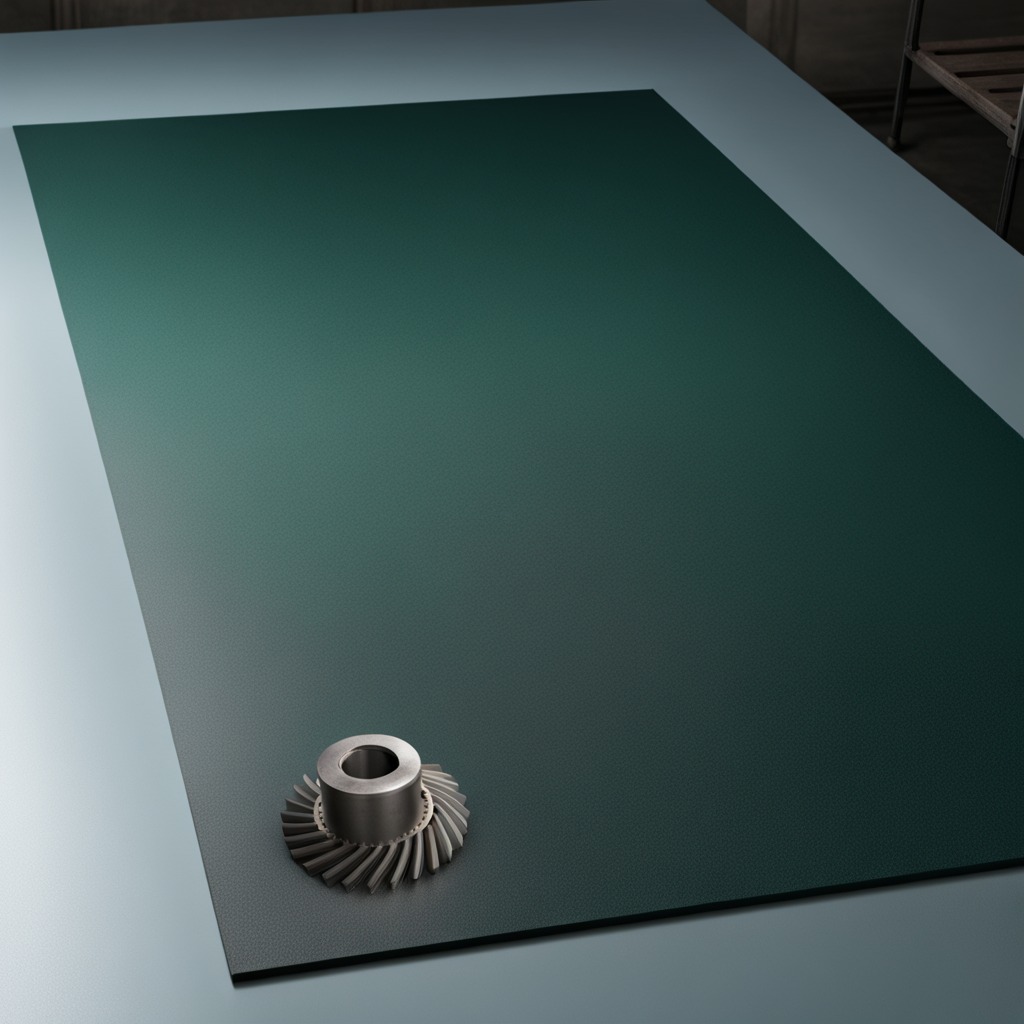
A steel gear with teeth is lying on the granite tabletop.